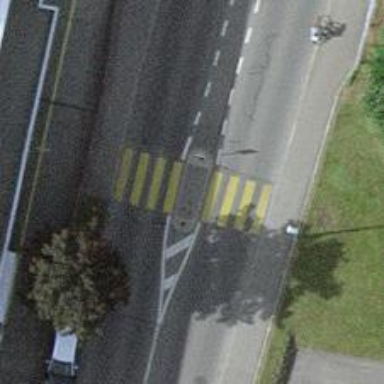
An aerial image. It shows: Marked road crossing with pedestrian island.